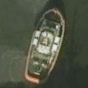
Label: civil